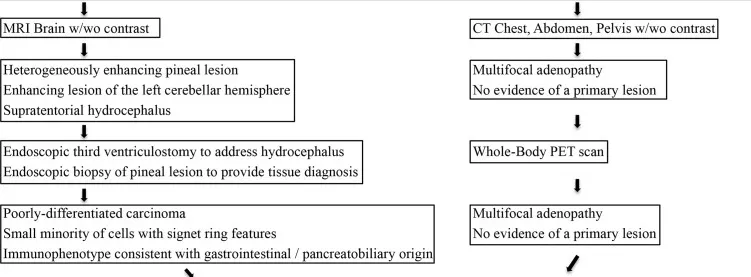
Our diagnostic workup and treatment plan of the case described herein (ie, suspected pineal region metastasis).
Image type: chart (chart)